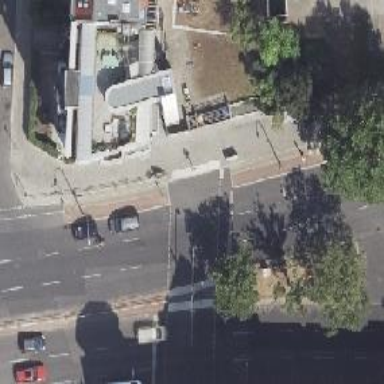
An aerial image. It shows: Secondary road with asphalt surface. There is cycle track on the right side of the road.